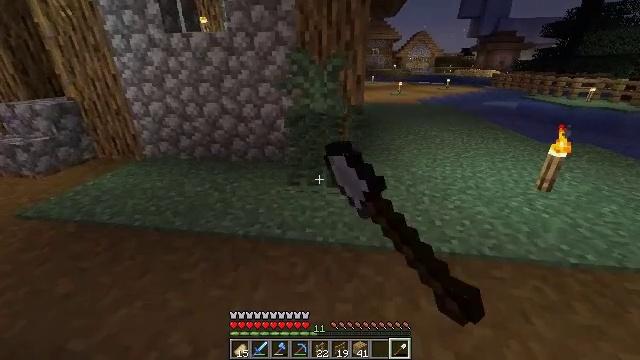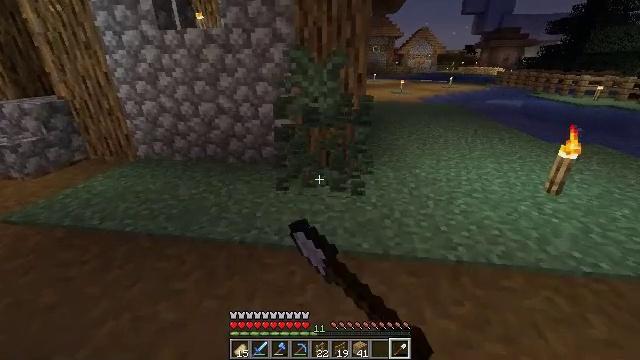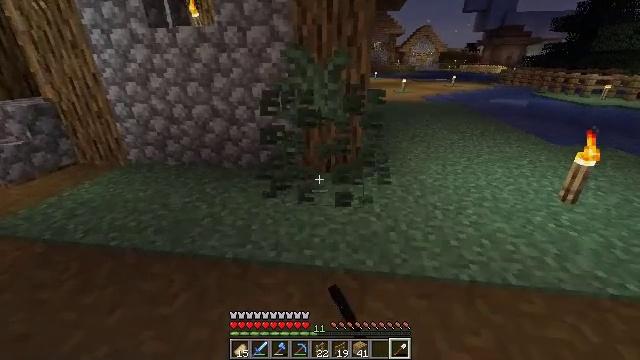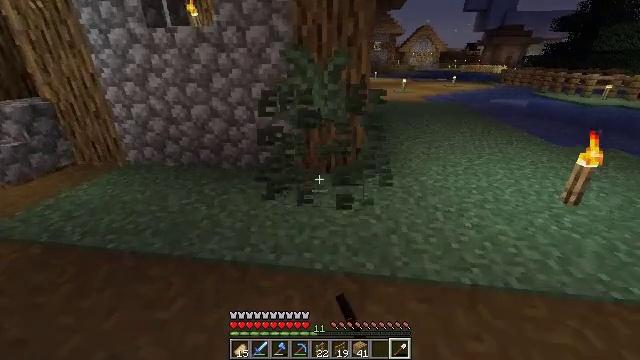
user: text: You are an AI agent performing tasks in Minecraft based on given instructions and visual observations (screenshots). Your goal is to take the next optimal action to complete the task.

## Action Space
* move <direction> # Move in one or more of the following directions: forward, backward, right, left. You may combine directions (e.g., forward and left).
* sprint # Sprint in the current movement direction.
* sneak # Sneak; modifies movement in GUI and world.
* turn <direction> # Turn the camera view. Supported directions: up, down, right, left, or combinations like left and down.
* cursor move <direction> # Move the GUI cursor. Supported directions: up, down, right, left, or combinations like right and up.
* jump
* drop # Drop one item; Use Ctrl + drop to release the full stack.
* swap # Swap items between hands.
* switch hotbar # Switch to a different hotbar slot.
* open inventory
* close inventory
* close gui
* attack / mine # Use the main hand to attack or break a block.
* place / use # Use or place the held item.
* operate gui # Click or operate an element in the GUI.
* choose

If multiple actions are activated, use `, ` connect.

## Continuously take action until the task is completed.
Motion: motion action
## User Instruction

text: Remove the large fern from the terrain.
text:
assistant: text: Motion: move forward, attack / mine
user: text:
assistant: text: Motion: move forward
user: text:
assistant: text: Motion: move forward
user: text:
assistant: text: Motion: no_op